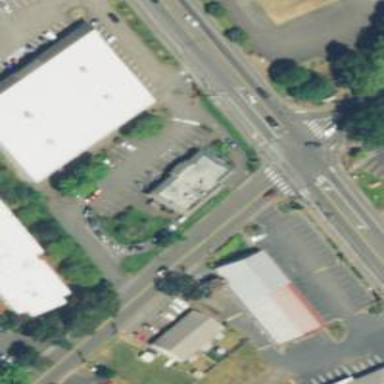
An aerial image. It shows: Commercial building.